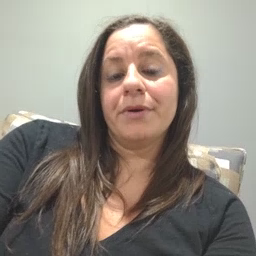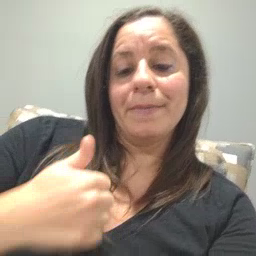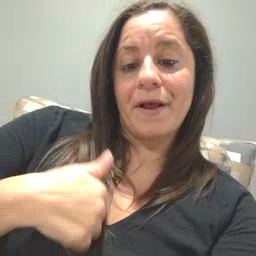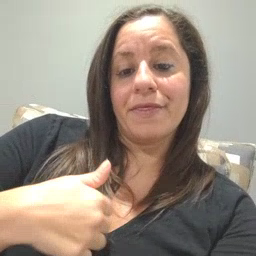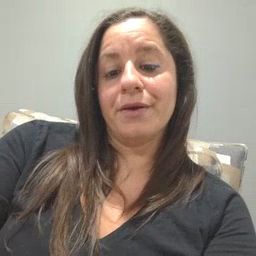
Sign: bath